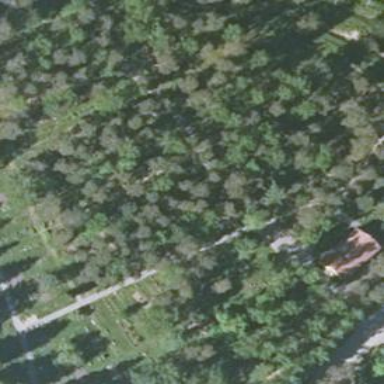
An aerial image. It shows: Cemetery.